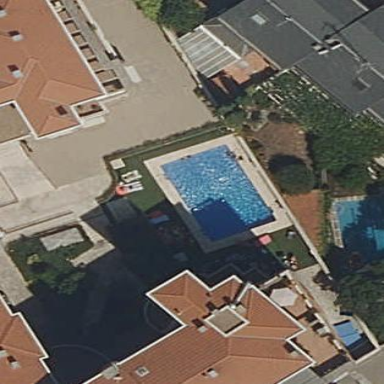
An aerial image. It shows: Swimming pool located in leisure land.